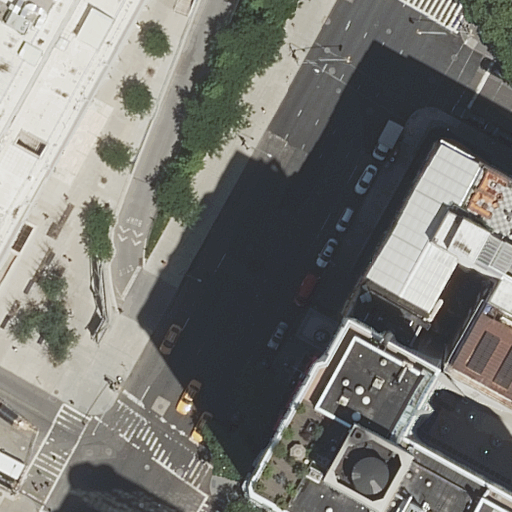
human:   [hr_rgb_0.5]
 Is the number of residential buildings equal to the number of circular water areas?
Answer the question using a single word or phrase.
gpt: no

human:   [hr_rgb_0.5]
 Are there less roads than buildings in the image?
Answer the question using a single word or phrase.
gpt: no

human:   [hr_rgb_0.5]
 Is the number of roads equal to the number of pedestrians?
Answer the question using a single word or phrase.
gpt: no

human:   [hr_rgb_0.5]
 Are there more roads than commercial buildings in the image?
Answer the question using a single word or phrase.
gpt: yes

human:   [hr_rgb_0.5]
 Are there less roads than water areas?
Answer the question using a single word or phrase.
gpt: no

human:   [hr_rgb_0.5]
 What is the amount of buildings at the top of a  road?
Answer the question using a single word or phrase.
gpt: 2

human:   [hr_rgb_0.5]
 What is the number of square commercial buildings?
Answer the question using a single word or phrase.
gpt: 0

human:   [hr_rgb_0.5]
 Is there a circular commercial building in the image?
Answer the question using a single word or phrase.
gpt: no

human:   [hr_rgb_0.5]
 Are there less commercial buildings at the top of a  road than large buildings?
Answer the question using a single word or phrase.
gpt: yes

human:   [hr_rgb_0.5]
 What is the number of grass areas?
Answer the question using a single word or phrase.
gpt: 1

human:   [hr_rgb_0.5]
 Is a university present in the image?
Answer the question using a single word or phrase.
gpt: yes

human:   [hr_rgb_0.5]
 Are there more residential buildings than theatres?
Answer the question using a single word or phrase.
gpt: yes

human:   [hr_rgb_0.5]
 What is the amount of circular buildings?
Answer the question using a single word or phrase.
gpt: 0

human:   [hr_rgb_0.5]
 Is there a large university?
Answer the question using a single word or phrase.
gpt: yes

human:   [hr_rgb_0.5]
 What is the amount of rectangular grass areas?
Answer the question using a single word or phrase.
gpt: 1

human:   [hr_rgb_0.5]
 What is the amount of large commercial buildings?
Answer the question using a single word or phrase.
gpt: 0

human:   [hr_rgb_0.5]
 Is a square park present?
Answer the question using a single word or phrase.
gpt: no

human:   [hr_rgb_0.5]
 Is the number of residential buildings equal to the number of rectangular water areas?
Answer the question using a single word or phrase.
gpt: no

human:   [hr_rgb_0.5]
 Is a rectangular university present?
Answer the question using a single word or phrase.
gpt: yes

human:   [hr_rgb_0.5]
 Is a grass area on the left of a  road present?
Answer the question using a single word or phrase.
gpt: yes

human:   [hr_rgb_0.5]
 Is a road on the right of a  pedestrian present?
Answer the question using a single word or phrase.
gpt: yes

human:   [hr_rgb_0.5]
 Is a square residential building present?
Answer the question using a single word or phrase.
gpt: no

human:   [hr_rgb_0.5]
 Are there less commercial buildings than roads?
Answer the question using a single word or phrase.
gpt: yes

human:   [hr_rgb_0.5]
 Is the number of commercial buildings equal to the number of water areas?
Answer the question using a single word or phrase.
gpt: yes

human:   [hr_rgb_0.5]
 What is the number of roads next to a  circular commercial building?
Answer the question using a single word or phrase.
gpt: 0

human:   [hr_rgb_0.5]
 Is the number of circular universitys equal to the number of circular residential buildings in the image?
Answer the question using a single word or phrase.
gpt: yes

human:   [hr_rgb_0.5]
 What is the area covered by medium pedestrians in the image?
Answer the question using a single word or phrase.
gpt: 0m2

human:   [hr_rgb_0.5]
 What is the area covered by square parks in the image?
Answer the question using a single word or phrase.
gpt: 0m2

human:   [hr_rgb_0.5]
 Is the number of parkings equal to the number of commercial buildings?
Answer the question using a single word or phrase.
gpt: no

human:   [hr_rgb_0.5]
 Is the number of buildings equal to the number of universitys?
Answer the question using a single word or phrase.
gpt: no

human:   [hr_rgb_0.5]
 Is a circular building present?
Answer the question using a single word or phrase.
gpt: no

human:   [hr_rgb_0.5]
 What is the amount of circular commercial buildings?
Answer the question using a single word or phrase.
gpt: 0

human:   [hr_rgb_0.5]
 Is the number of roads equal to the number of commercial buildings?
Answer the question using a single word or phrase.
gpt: no

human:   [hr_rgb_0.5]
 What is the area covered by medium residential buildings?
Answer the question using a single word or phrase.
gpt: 355m2

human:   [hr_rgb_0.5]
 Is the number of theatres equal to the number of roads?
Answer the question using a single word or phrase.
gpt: no

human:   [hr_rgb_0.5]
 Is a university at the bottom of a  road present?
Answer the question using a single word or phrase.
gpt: yes